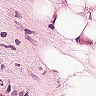
Metastatic tissue present: yes